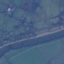
Land use / land cover: River